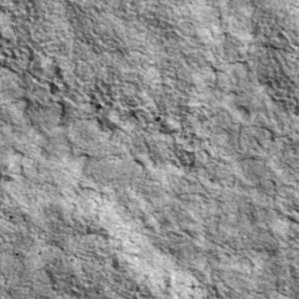
Label: non_frost